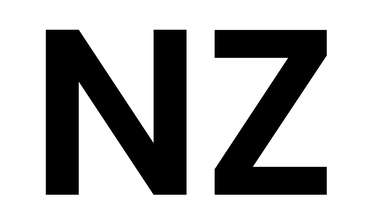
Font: Poppins-SemiBold